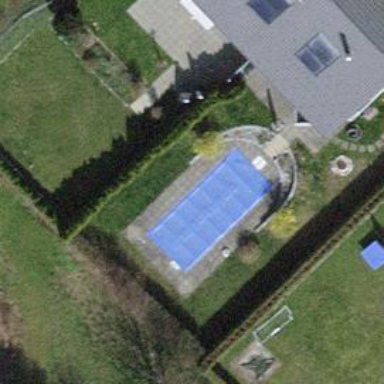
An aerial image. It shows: Swimming pool located in leisure land.